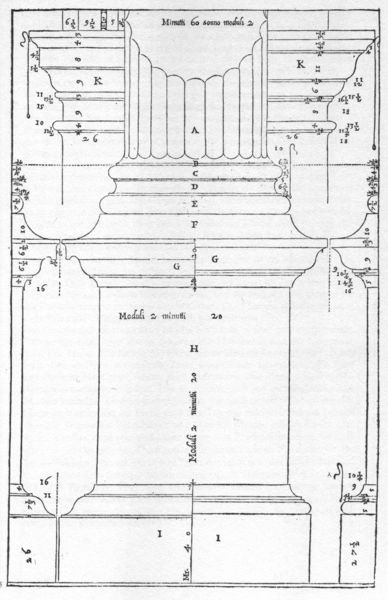
Titel: I Quattro Libri della Architettura, Buch I, Kap. 15 Von der dorischen Ordnung (Basis und Postament)
Künstler: Andrea Palladio
Institution: (Seriendruck)
Schlagwörter: weiß, grau, pfeiler, profil, schwarz, skizze, säule, säulen, zeichnung, zimmer, gebäude, masse, muster, profile, architektur, rahmen, sockel, spiegelung, kirche, figur, decke, blatt, gotik, renaissance, schrift, seitlich, ansicht, bogen, studie, grafik, graphik, linien, pilaster, rand, figuren, dick, detail, zahlen, ziffern, podest, striche, rechtecke, eckig, draufsicht, linear, symmetrisch, druck, schnitt, schwarz weiß, stich, buchstaben, beschriftung, entwurf, schema, architrav, kapitelle, kapitell, kehle, hubi, konstruktion, kanneluren, plan, achsen, basis, nummerierung, vorlage, schaft, querschnitt, wulst, durck, beschreibung, details, kapitel, grundriss, proportionen, abakus, aufriss, maßstab, bauplan, säulenordnung, palladio, kannelur, mass, abmessungen, maßangaben, rechnung, paln, angaben, messung, technisch, verhältnis, masseinheit, attisch, verkröpft, anuli, abstände, variation, kannelüre, wilhelm leibl, berechnet, g, b, a, e, d, f, c, 60, däuöe, ggebäude, gemessen, cannelleiert, canneliert, konsturkion